Field crop: maize
Growth stage: 2
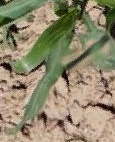
Species: maize